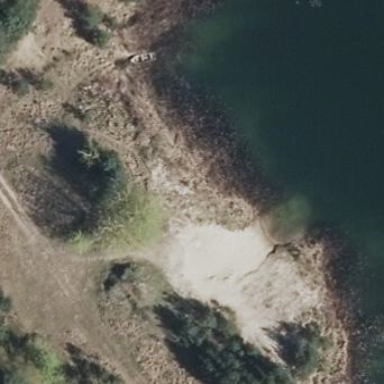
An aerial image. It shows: Beach with ground surface.